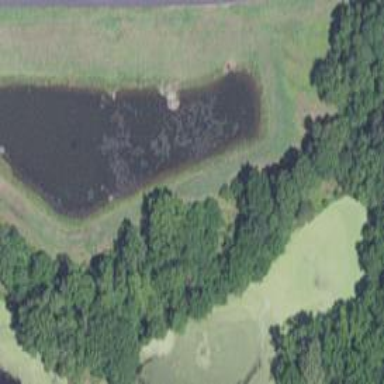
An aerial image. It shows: Peaceful pond surrounded by nature.